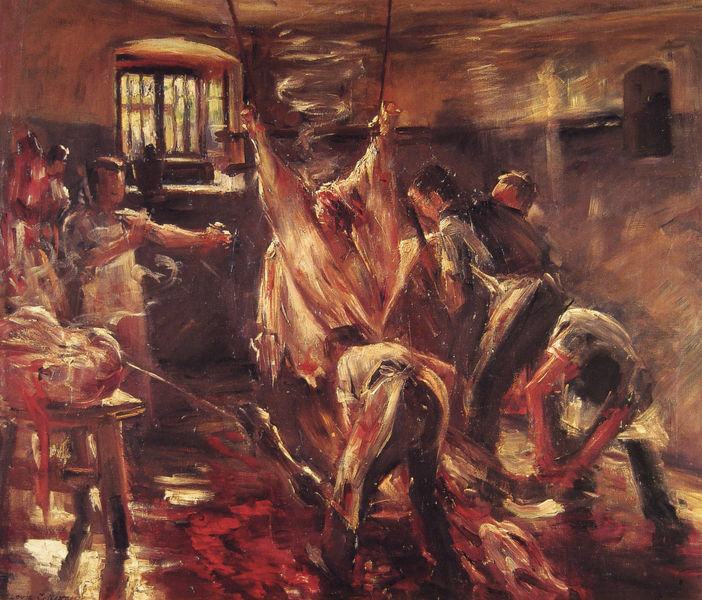
Titel: Im Schlachthaus
Künstler: Lovis Corinth
Standort: Stuttgart
Institution: Staatsgalerie
Schlagwörter: dunkel, flügel, gemälde, gruppe, haut, kopf, körper, schatten, wasser, weiß, impressionismus, menschen, see, bewegung, braun, fenster, grau, holz, köpfe, licht, männer, orange, raum, schwarz, tisch, zimmer, rot, tier, expressionismus, malerei, schleife, wand, arme, halten, rahmen, tod, tot, bild, öl, spiegelung, gitter, pastos, rauch, boden, realismus, decke, innen, gebeugt, rosa, arbeit, krug, beine, deutschland, fell, hufe, schürze, topf, leiste, hemden, schürzen, modern, kuh, rind, ziehen, hocker, schemel, dampf, schlacht, seile, reflexe, glanz, goya, glänzen, menzel, wände, fleisch, lachen, keller, nische, nahrung, beruf, blut, corinth, fleischer, haken, hängen, lovis, lovis corinth, metzger, metzgerei, schlachten, schlachter, schlachterei, schlachthof, schwein, bücken, seil, flecken, spritzen, serie, gesims, beugen, hochgekrempelt, gefängnis, kerker, ausbluten, bluten, lache, wurst, gebunden, getötet, fensterbrett, gebückt, aufgehängt, ausnehmen, töten, gesichtslos, innereien, delacroix, lebensmittel, blutflecken, blutig, folter, schlachtung, verschmiert, häuten, gesellen, ausweiden, nitsch, aufgekrempelt, schlachthaus, abziehen, aufgeängt, augehängt, blutbedeckt, blutverschmiert, hamden, metzel, metzelei, schcorinth